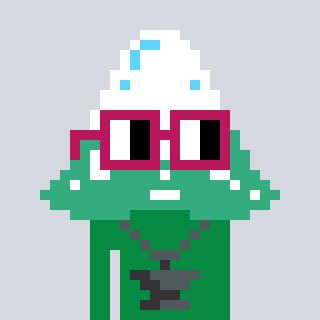
a pixel art character with square dark red glasses, a snowy mountain-shaped head and a green-colored body on a cool background